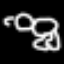
Label: frog